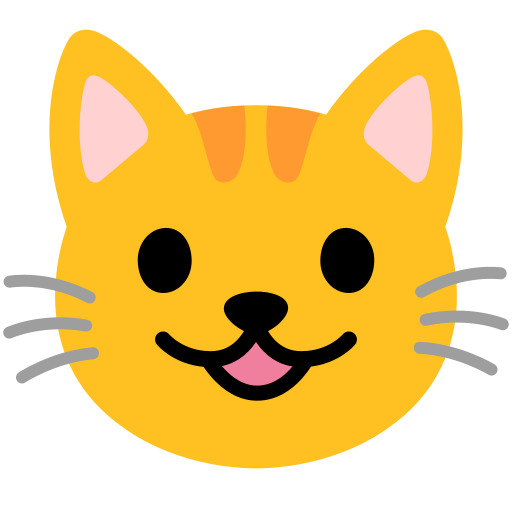
Emoji: 😺